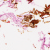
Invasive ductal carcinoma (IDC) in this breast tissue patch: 0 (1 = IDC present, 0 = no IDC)